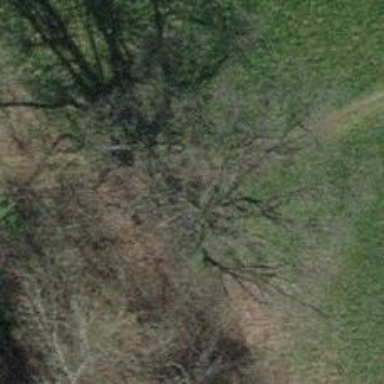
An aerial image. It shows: Path covered with grass.